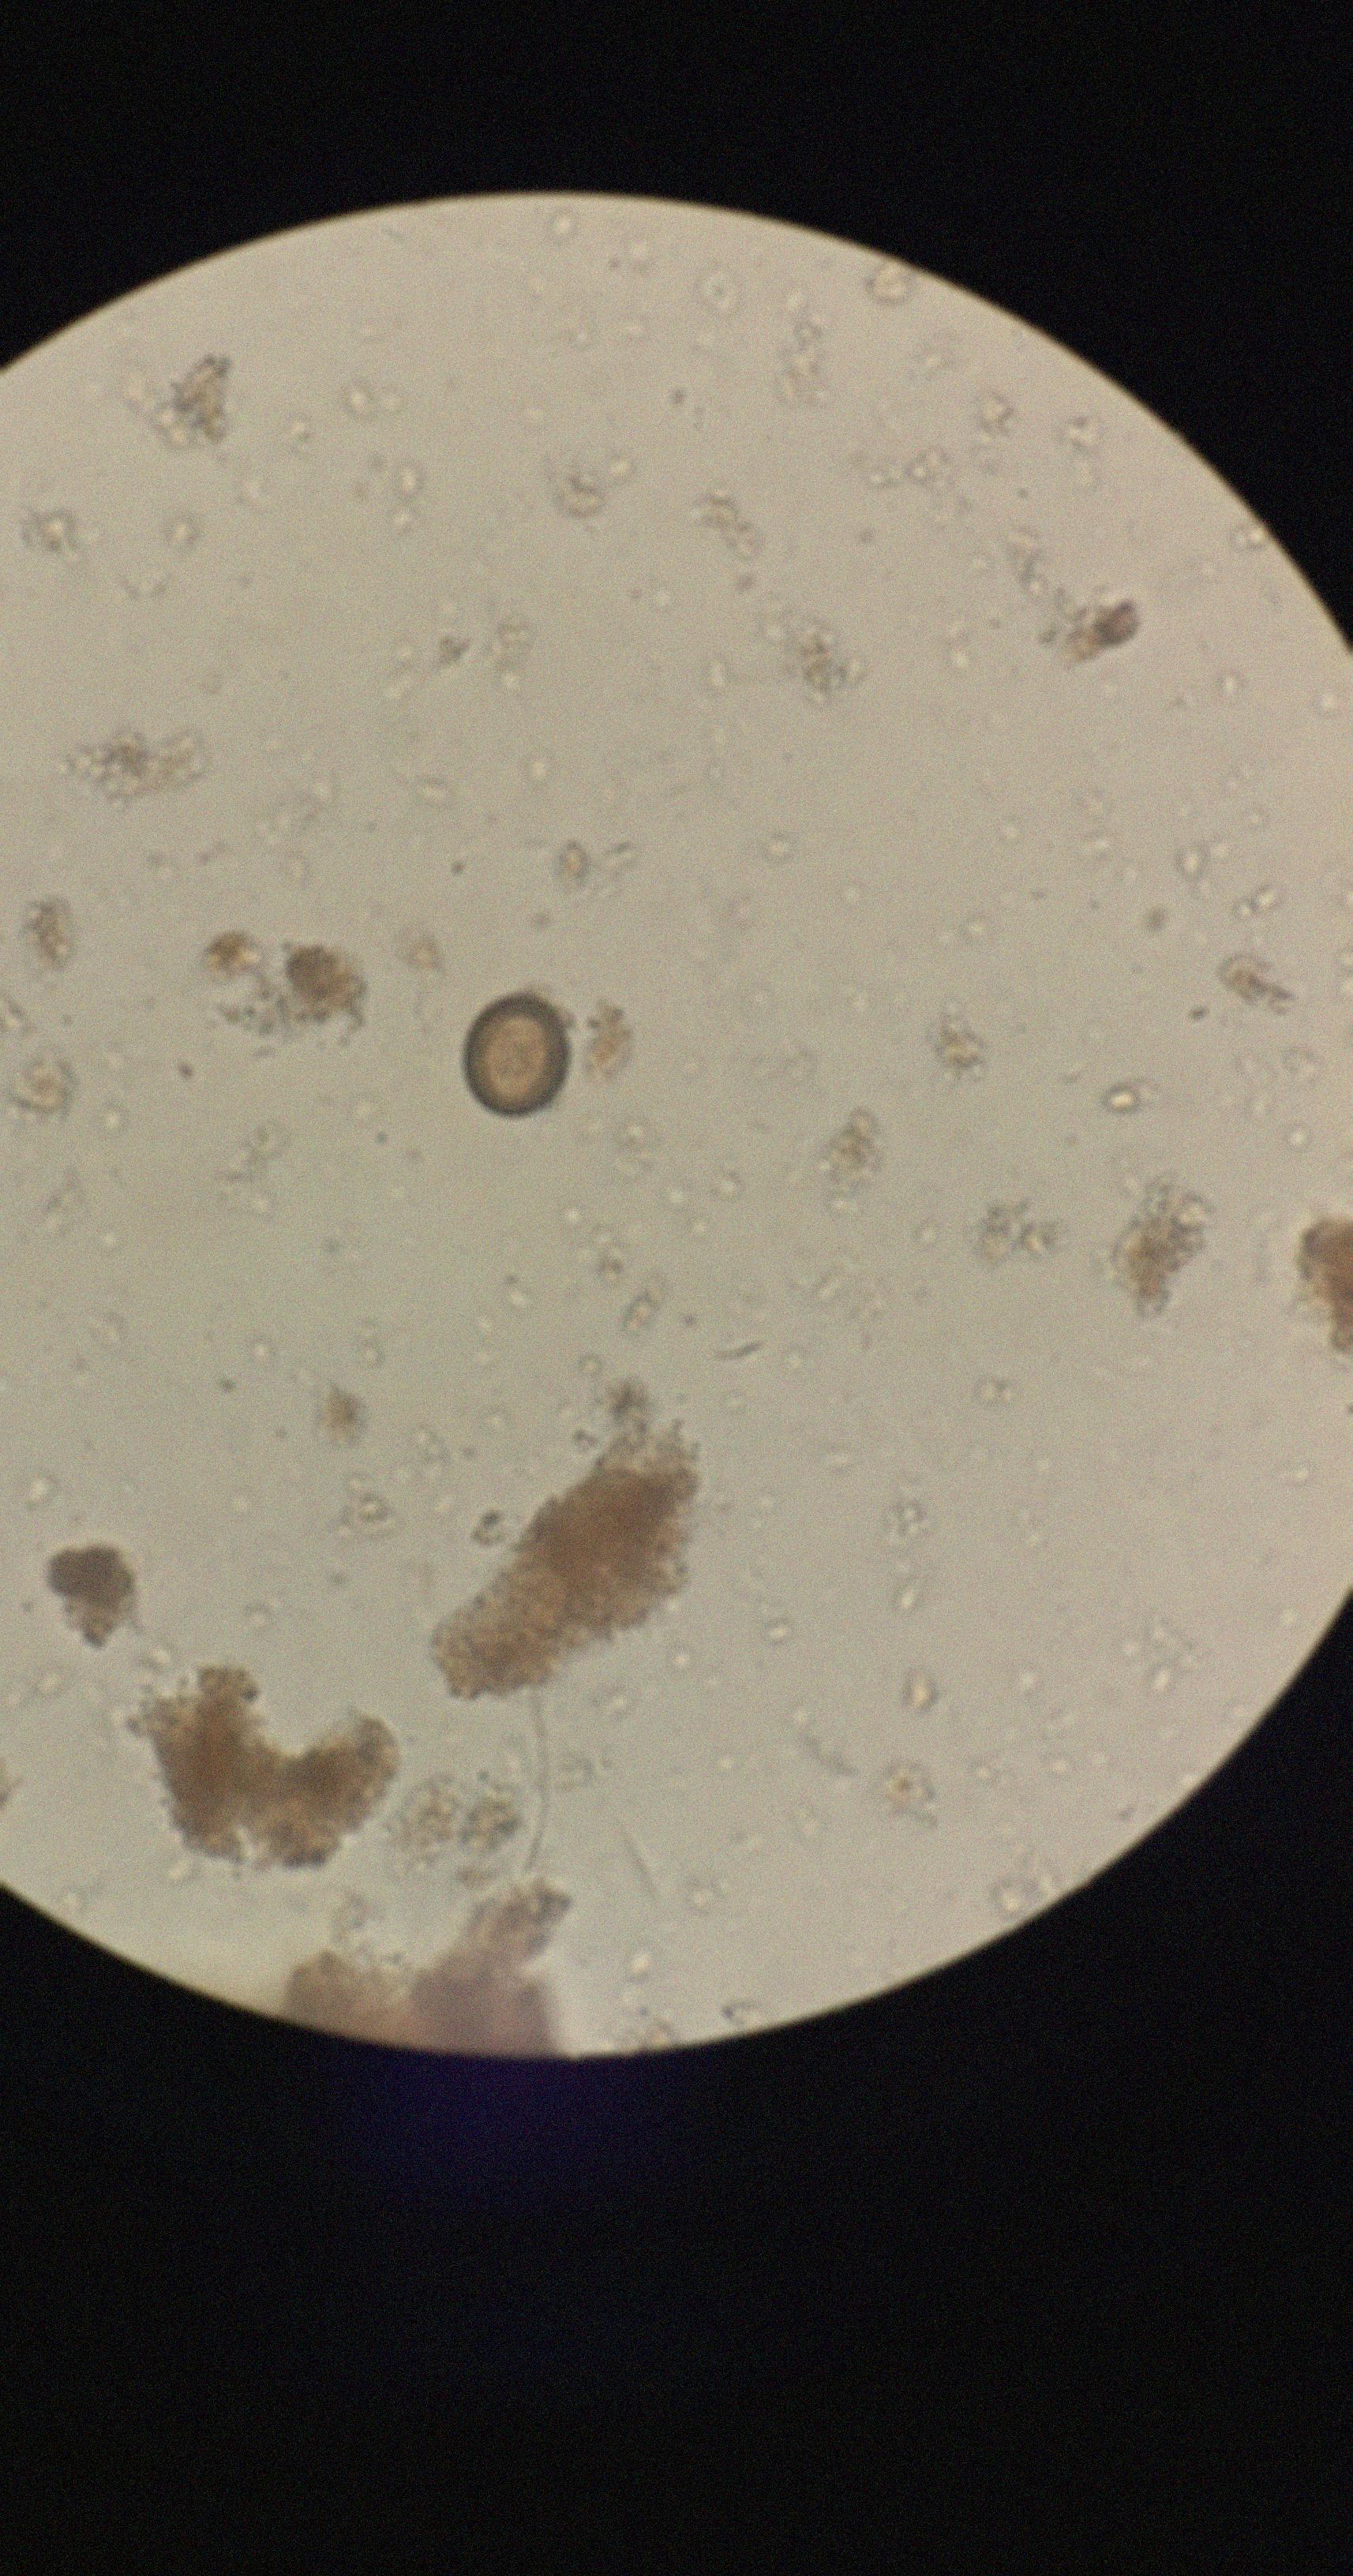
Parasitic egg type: Taenia spp. egg